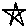
Label: star